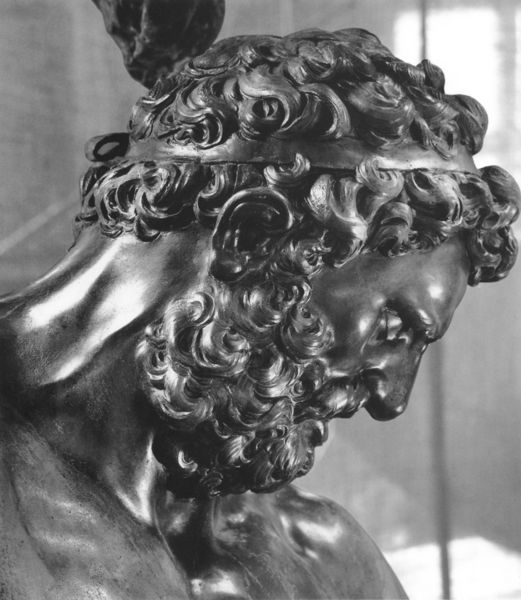
Titel: Herkulesbrunnen in Augsburg
Künstler: Adriaen de Vries
Standort: Augsburg (EU - D - B)
Schlagwörter: kopf, mann, nackt, schlaf, ausschnitt, haar, marmor, ohr, profil, bart, augen, band, stirnband, hals, spiegelung, haare, locken, schulter, skulptur, haarband, nacken, muskeln, büste, glanz, metall, bronze, plastik, geschlossen, klassik, athlet, standbild, anspannung